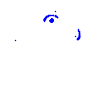
Particle: kaon